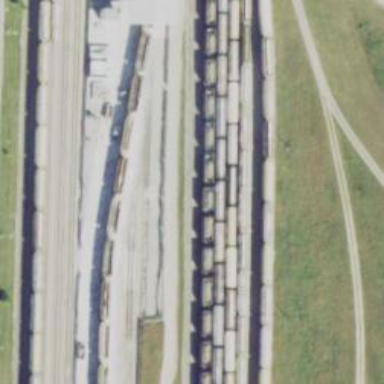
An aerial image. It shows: Rail spur service.